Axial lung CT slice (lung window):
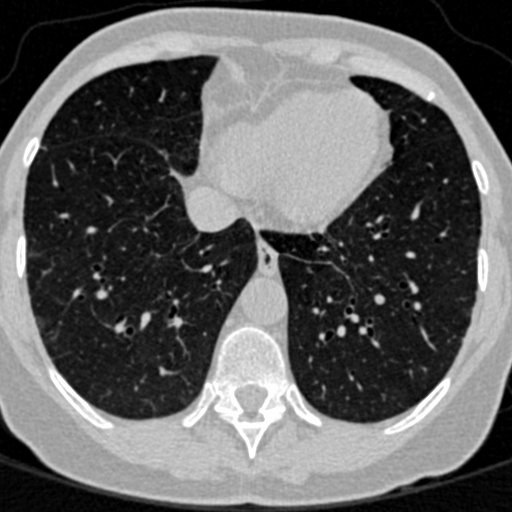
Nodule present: no